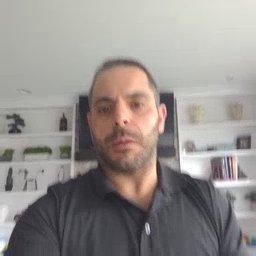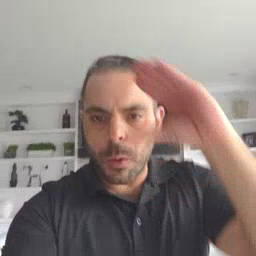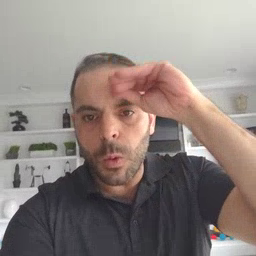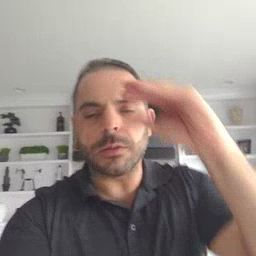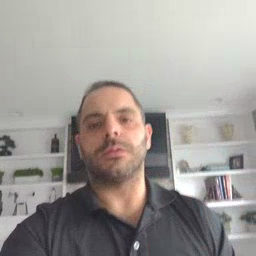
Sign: boy